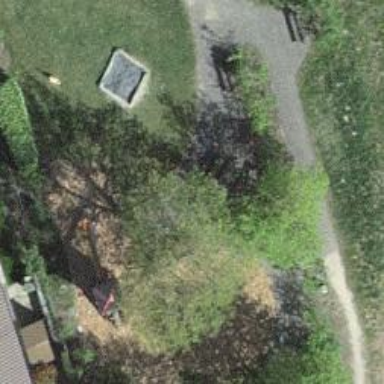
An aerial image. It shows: Picnic table located in leisure land area.